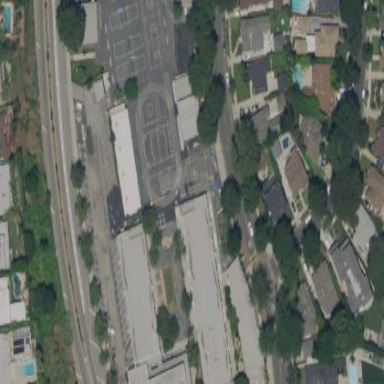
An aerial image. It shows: Schoolyard with asphalt surface.